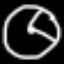
Label: clock